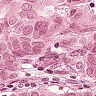
Metastatic tissue present: yes